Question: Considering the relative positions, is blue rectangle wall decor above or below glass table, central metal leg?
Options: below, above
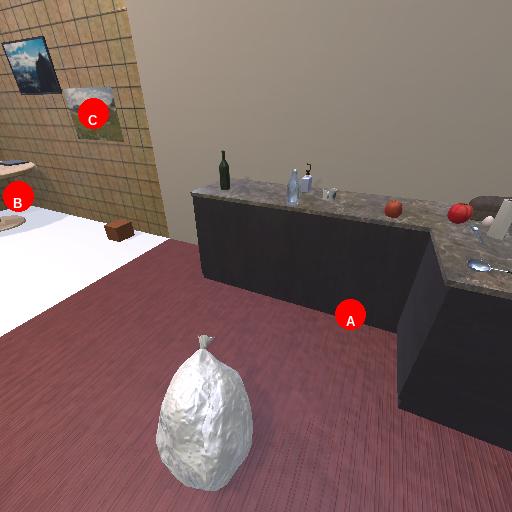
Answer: below